Field crop: maize
Growth stage: 2
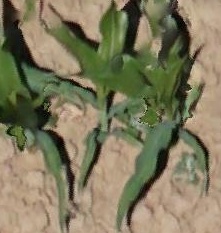
Species: maize